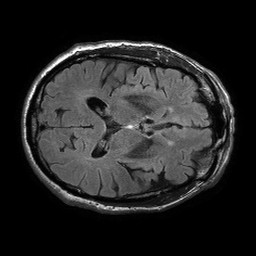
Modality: FLAIR
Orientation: axial
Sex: male
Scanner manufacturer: philips
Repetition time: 11 s
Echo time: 0.125 s